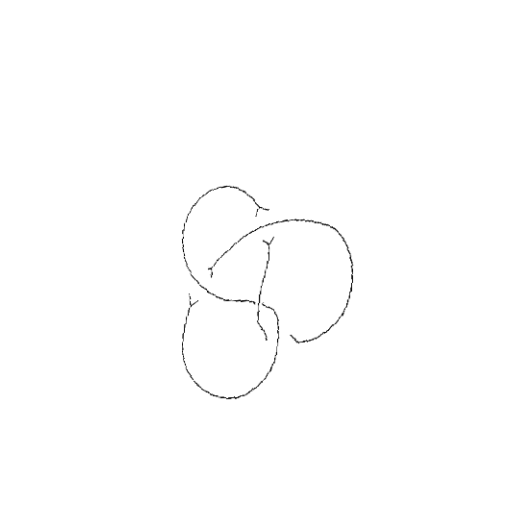
Crossing number: 4